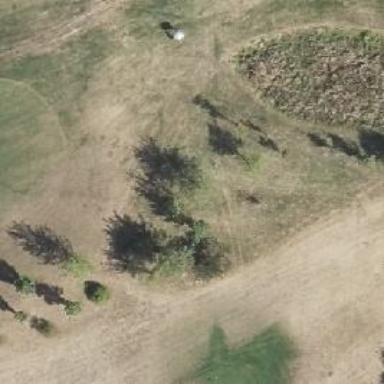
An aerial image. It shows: Golf rough area.